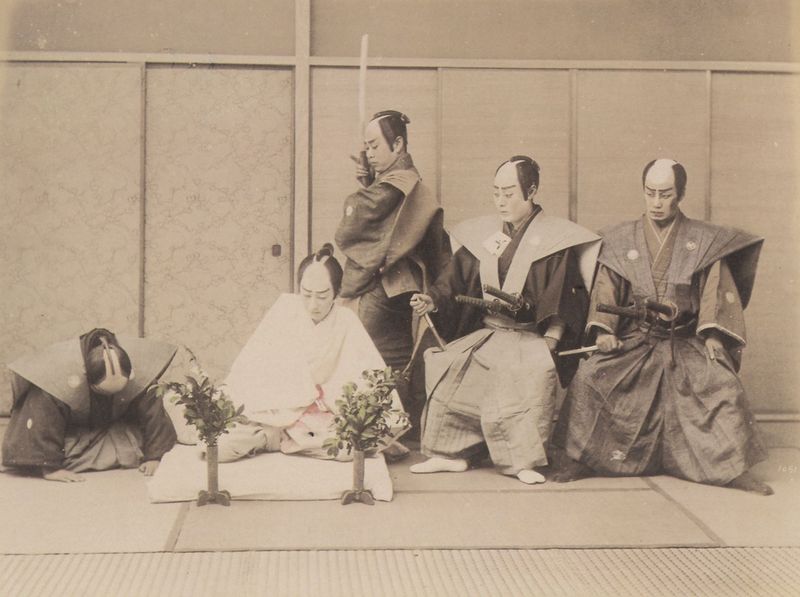
Titel: Harakiri im Fotostudio
Künstler: Japanischer Photograph
Standort: Bremen
Institution: Sammlung Übersee-Museum
Schlagwörter: blätter, gruppe, laub, weiß, bäume, grün, sitzen, blumen, frisur, grau, haar, holz, männer, profil, raum, schwarz, tür, zimmer, gürtel, teppich, hemd, wand, falten, fünf, boden, gewand, mantel, gewänder, pflanzen, augenbrauen, scheitel, vase, bäumchen, füße, japan, fußboden, schuhe, sepia, sitzende, steif, zopf, glatze, korb, vasen, foto, fotografie, photographie, haarknoten, orient, asien, schwarzweiß, schwert, schwerter, waffen, knien, mäntel, koloriert, gruppenbild, photo, tracht, beugen, krieger, verbeugen, umhänge, planzen, aufnahme, ritual, rückwand, lesung, matten, kien, tonsur, trennwand, ritus, fernost, samurai, meditation, verneigung, schwet, rasur, bonsai, gruppenaufnahme, haarschopf, festkleid, meditieren, niederbeugen